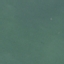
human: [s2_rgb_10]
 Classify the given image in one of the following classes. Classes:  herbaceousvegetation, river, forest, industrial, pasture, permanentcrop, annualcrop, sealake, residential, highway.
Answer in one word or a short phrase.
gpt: SeaLake